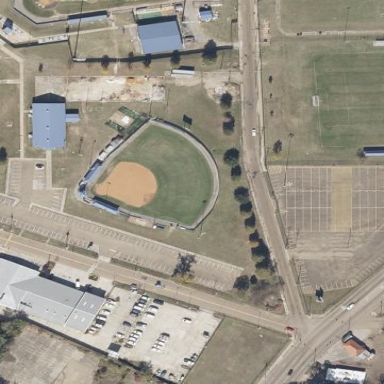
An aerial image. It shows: Baseball pitch for leisure land activities.